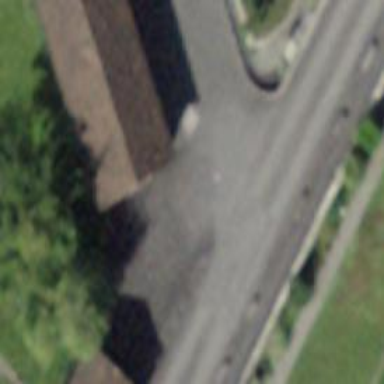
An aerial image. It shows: Smoothly paved residential road.